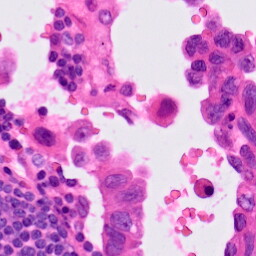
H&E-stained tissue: Lung